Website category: restaurant
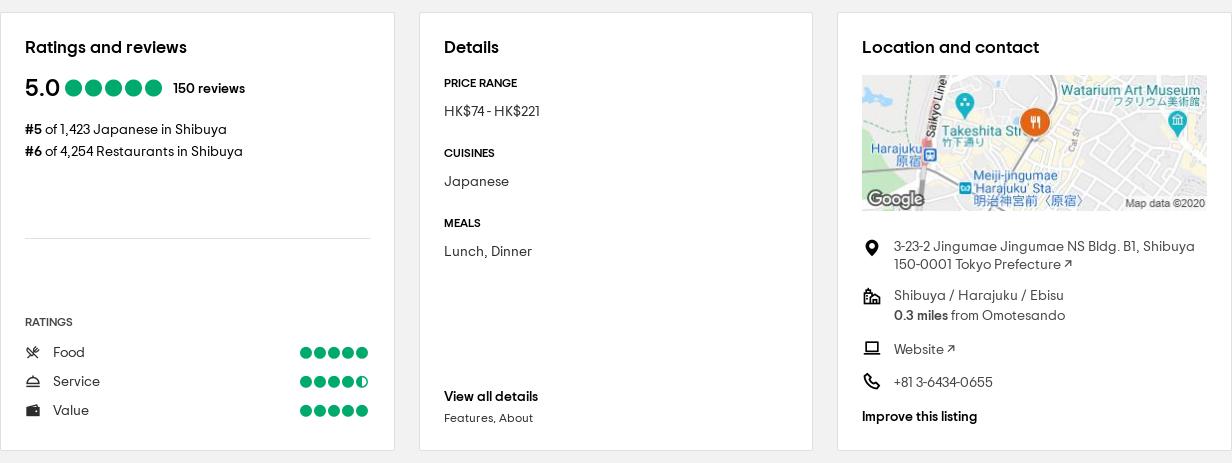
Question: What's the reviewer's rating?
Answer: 5.0

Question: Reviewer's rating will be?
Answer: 5.0

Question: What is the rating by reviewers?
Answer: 5.0

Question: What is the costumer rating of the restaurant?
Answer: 5.0

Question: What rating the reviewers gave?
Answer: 5.0

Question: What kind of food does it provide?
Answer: Japanese

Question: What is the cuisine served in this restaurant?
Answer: Japanese

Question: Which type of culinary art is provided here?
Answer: Japanese

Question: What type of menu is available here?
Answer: Japanese

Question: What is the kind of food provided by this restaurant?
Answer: Japanese

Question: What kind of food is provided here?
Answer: Japanese

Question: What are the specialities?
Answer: Japanese

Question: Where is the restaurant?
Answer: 3-23-2 Jingumae Jingumae NS Bldg. B1, Shibuya 150-0001 Tokyo Prefecture

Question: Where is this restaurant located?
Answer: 3-23-2 Jingumae Jingumae NS Bldg. B1, Shibuya 150-0001 Tokyo Prefecture

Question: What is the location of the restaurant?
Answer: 3-23-2 Jingumae Jingumae NS Bldg. B1, Shibuya 150-0001 Tokyo Prefecture

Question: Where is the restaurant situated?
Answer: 3-23-2 Jingumae Jingumae NS Bldg. B1, Shibuya 150-0001 Tokyo Prefecture

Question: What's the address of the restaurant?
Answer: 3-23-2 Jingumae Jingumae NS Bldg. B1, Shibuya 150-0001 Tokyo Prefecture

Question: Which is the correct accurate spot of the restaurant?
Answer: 3-23-2 Jingumae Jingumae NS Bldg. B1, Shibuya 150-0001 Tokyo Prefecture

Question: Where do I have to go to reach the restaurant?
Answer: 3-23-2 Jingumae Jingumae NS Bldg. B1, Shibuya 150-0001 Tokyo Prefecture

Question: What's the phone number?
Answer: +81 3-6434-0655

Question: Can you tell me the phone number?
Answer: +81 3-6434-0655

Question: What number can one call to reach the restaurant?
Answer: +81 3-6434-0655

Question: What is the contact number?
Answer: +81 3-6434-0655

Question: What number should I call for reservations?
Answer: +81 3-6434-0655

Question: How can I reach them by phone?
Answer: +81 3-6434-0655